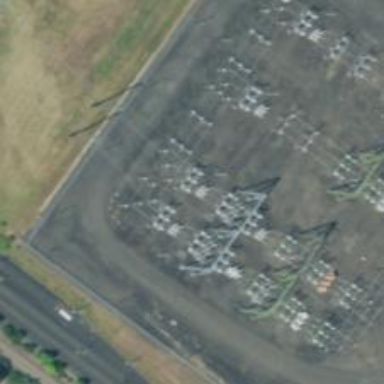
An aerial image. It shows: Switch for power supply.